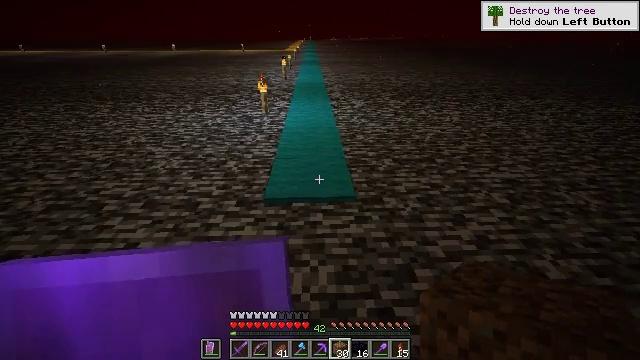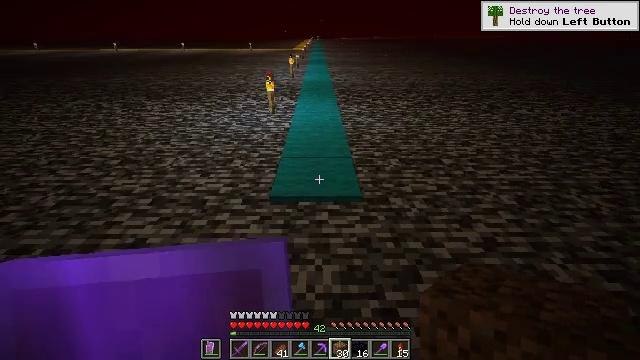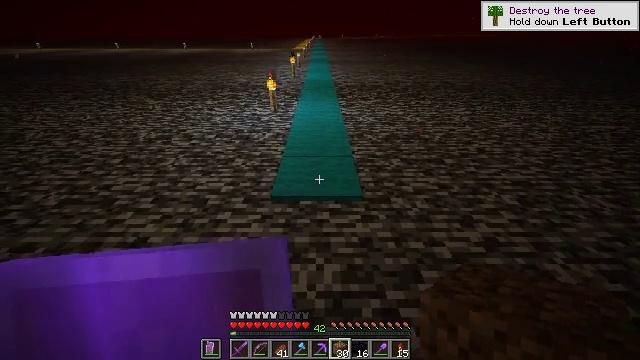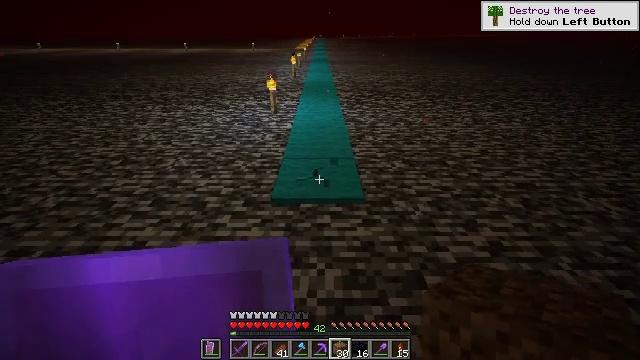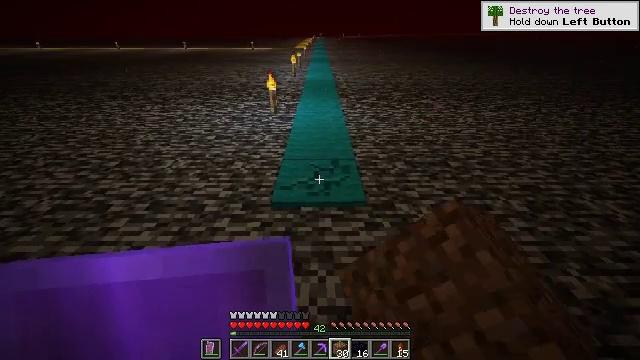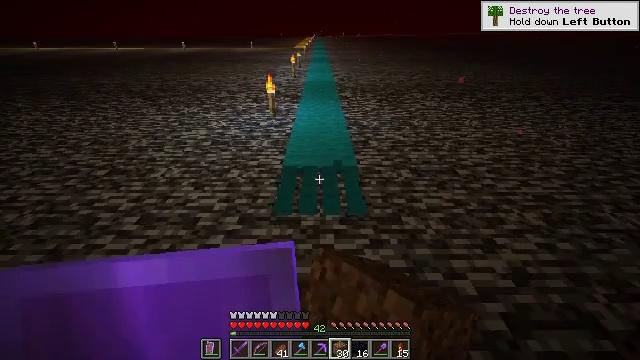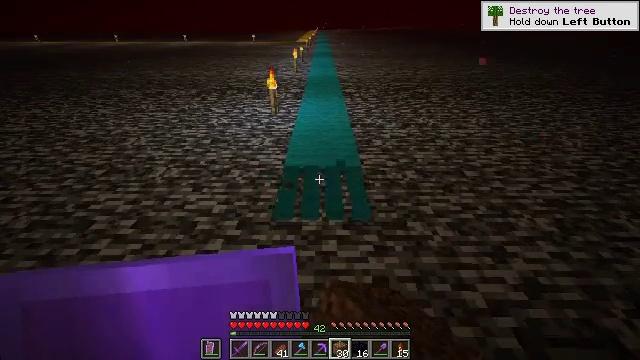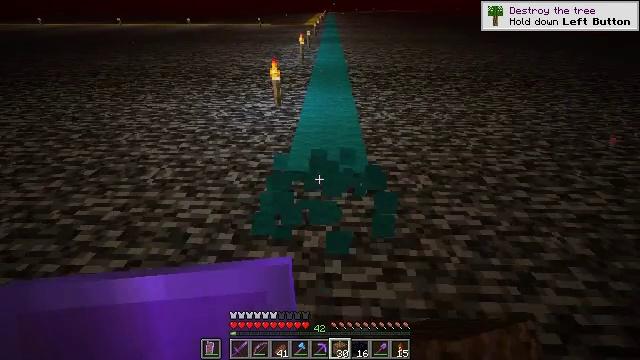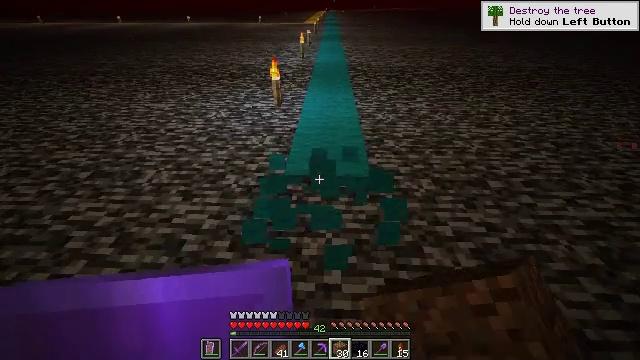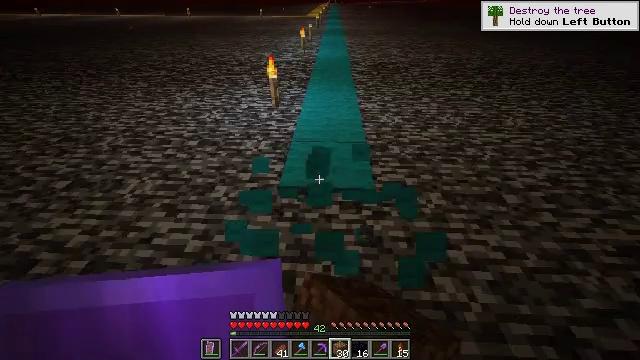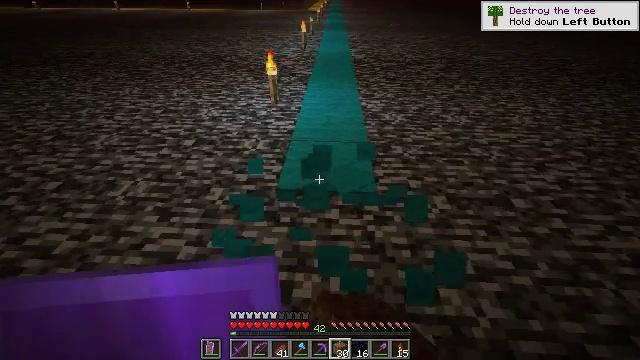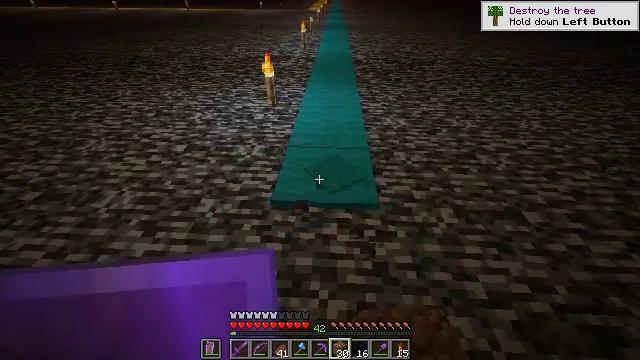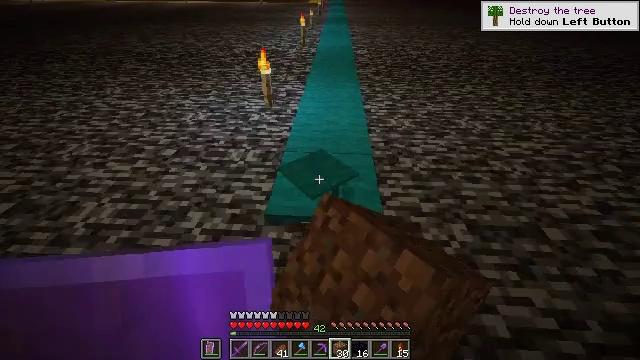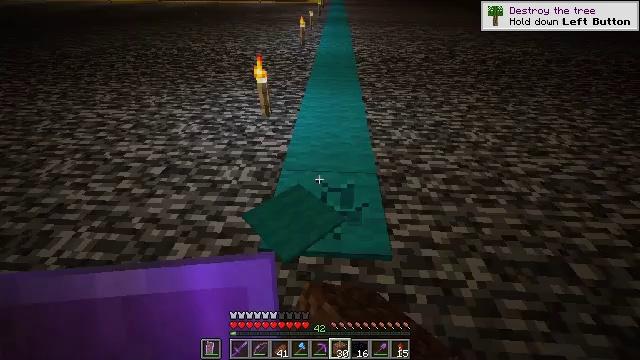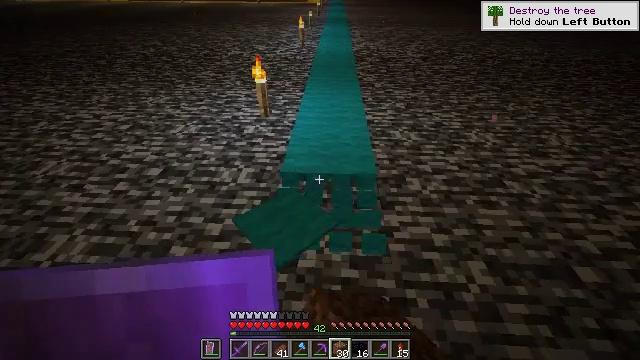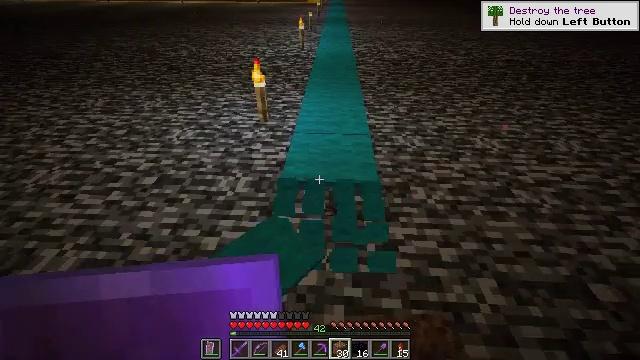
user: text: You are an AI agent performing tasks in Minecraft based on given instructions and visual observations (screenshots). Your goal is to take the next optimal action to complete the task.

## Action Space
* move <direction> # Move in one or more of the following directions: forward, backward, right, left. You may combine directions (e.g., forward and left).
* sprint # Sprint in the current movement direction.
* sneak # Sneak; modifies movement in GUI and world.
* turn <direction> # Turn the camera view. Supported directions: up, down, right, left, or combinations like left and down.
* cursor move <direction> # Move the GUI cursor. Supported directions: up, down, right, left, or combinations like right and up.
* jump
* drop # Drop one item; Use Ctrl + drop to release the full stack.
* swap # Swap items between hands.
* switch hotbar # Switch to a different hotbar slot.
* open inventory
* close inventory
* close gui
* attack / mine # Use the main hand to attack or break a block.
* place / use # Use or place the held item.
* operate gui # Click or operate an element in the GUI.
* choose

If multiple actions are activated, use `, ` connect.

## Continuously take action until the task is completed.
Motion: motion action
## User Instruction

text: mine block cyan carpet
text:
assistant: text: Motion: turn left
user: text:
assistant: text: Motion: no_op
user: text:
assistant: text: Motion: move forward, attack / mine
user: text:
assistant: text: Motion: move forward, attack / mine
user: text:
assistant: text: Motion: move forward, attack / mine
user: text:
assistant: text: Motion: move forward, turn down, attack / mine
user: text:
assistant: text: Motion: move forward, turn left and down, attack / mine
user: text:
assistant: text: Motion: move forward, attack / mine
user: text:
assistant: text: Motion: move forward, turn down, attack / mine
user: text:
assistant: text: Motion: move forward, turn down, attack / mine
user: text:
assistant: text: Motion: move forward, attack / mine
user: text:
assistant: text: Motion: move forward, turn down, attack / mine
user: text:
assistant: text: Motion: move forward, attack / mine
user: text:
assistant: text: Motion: attack / mine
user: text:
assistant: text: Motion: move forward, attack / mine
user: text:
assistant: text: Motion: move forward, turn down, attack / mine
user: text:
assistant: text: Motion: turn down, attack / mine
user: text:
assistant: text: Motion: turn down, attack / mine
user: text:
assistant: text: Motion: attack / mine
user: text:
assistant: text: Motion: attack / mine
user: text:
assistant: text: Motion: attack / mine
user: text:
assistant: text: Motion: turn up, attack / mine
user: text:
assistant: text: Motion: move forward, turn up, attack / mine
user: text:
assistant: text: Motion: move forward, attack / mine
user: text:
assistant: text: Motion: move forward, attack / mine
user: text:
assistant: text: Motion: move forward, turn down, attack / mine
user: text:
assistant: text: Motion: turn down, attack / mine
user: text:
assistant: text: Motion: attack / mine
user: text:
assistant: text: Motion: attack / mine
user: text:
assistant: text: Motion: attack / mine